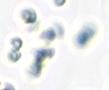
Label: Phaeocystis